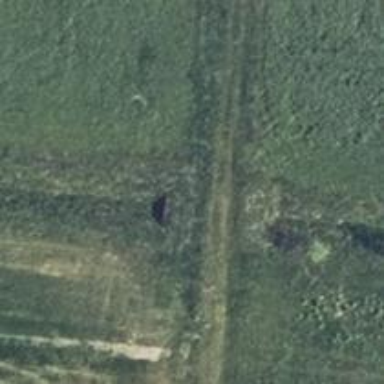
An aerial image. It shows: Culvert tunnel.